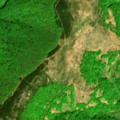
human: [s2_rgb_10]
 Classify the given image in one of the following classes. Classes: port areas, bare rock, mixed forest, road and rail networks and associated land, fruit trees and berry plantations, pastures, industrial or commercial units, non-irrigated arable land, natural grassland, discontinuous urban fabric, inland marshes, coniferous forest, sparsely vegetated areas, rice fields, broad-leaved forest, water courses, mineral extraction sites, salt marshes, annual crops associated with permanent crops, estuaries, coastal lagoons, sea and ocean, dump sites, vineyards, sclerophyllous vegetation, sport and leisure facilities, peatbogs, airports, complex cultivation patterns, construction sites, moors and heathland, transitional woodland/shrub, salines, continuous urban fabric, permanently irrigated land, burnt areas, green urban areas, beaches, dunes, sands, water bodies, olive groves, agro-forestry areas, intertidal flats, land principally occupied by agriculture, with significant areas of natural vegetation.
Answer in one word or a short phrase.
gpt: broad-leaved forest, natural grassland, transitional woodland/shrub